Field crop: maize
Growth stage: 2
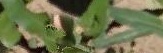
Species: maize